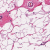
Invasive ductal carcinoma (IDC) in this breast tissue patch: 0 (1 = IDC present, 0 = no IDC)